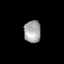
Tissue: prostate
Cell type: T cells
Senescence score: 0.3362
Nuclear area (px): 357
Mean DAPI intensity: 168.891